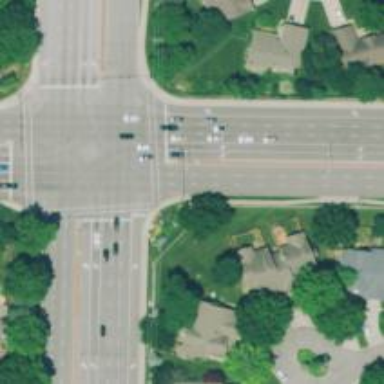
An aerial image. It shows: Road with dash markings.